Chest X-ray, AP view. Patient: 59 years old, sex M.
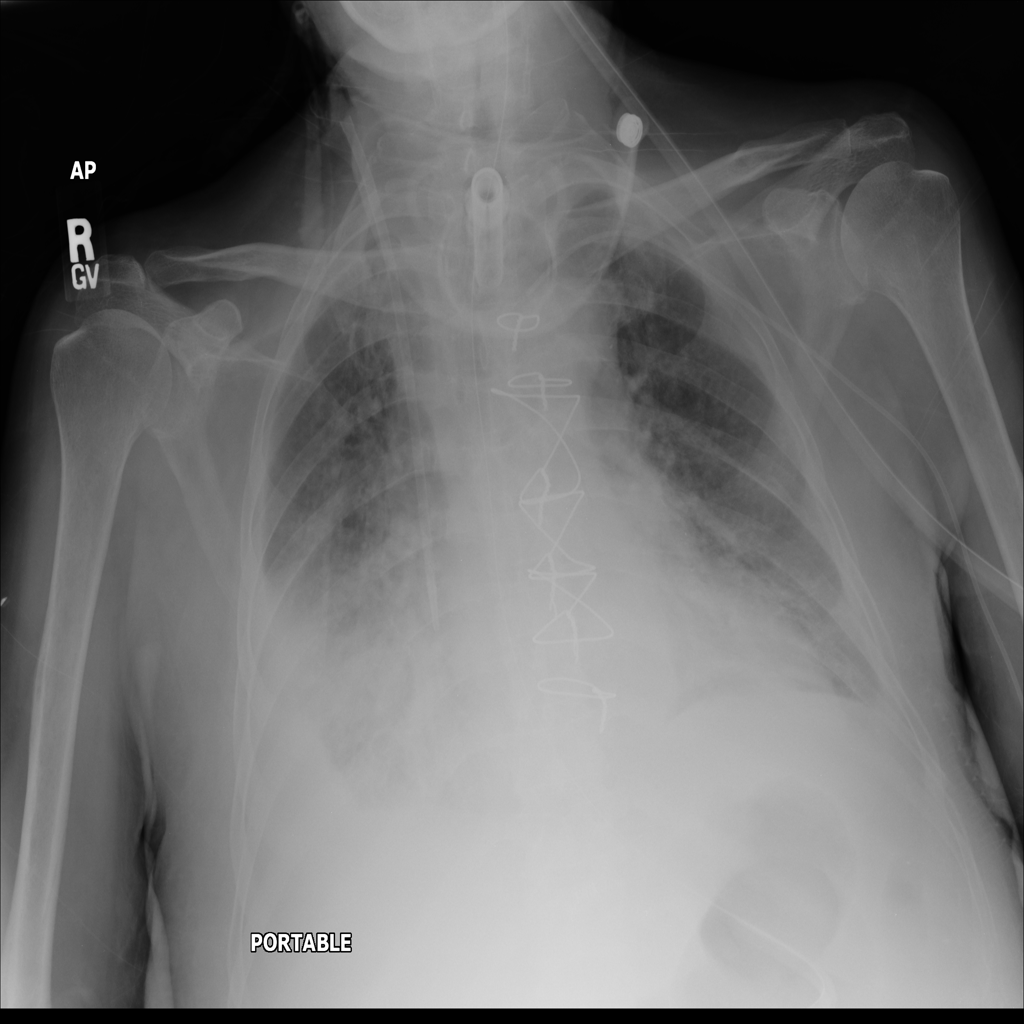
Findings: Atelectasis, Consolidation